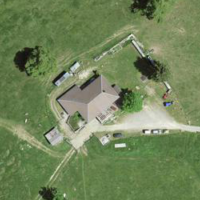
EUNIS habitat code: 23
Species observed at this site:
Noccaea caerulescens